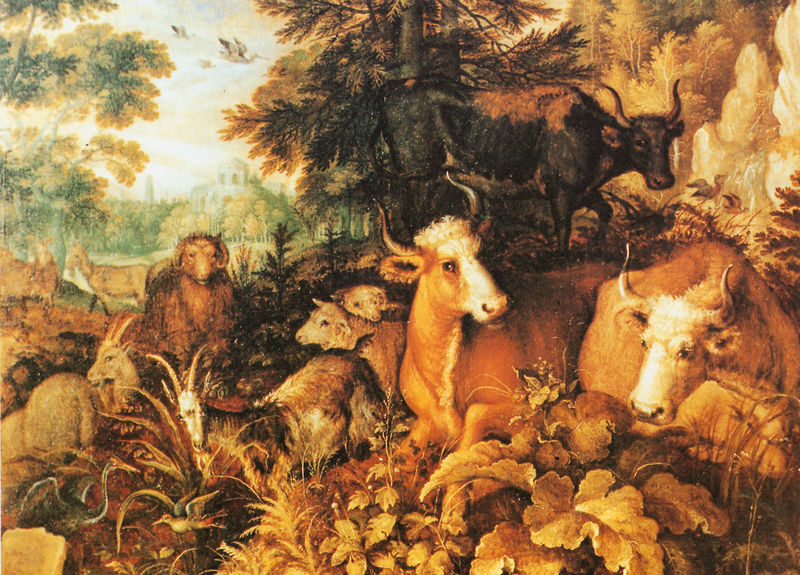
Titel: Rinder und Schafe in einer Phantasielandschaft
Künstler: Roelant Savery
Institution: Belgien, Privatbesitz
Schlagwörter: baum, blätter, felsen, gemälde, himmel, vogel, bäume, landschaft, sitzen, stadt, hintergrund, blick, gras, schloss, tier, tiere, malerei, schädel, horn, niederlande, kühe, natur, vieh, vögel, kirche, blatt, pflanze, pflanzen, wald, ruhe, fels, herde, kuh, rind, rinder, schaf, weiden, idyll, fichte, kranich, tanne, hörner, nutztier, schafe, ochse, stier, ziege, farne, widder, waldlichtung, mlerei